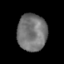
Tissue: skin
Cell type: Epithelial cells
Senescence score: 0.2392
Nuclear area (px): 1069
Mean DAPI intensity: 116.979